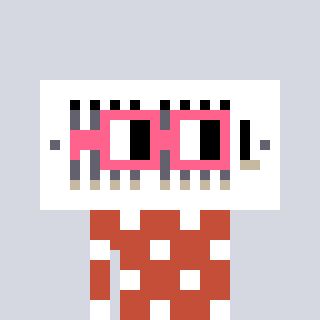
a pixel art character with square pink glasses, a vent-shaped head and a rust-colored body on a cool background